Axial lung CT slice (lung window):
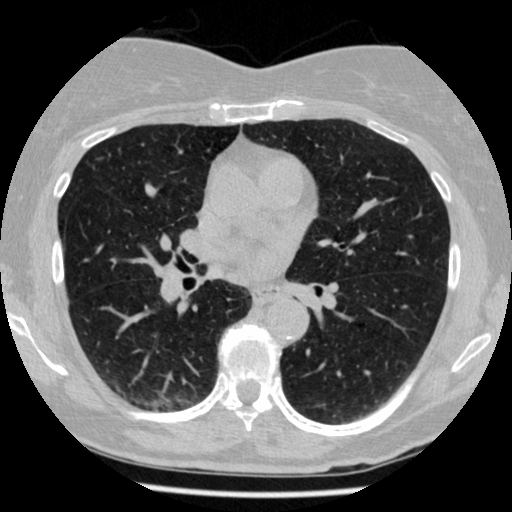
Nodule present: no